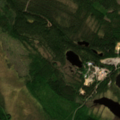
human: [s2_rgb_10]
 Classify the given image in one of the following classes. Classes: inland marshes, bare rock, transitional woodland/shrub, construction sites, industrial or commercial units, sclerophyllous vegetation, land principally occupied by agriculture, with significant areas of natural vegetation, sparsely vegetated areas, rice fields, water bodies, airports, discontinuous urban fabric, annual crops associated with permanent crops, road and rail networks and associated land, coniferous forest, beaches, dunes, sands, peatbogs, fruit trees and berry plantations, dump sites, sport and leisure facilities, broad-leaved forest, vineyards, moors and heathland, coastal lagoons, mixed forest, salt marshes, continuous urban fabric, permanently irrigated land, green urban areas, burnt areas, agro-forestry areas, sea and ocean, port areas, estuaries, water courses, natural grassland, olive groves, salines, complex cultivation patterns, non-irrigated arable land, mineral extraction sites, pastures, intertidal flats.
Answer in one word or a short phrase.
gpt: coniferous forest, mixed forest, transitional woodland/shrub, peatbogs